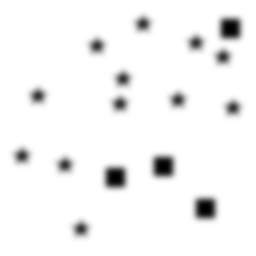
Squares: 4
Triangles: 0
Stars: 12
Total shapes: 16